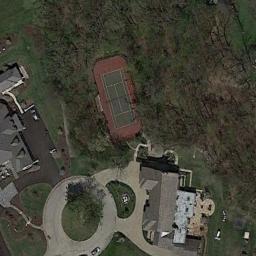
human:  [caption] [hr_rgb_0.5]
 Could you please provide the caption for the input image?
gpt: Several cars were parked haphazardly in the vacant lot next to the tennis court .

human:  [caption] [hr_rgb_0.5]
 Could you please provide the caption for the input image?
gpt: There are many trees near the tennis courts .

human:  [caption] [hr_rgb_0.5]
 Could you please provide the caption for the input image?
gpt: The tennis court is on the grass next to some trees .

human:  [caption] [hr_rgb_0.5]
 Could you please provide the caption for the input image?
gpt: The tennis court is surrounded by a large forest with buildings and roads next to it .

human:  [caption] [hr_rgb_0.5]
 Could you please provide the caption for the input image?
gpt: There are many green trees around the tennis court .